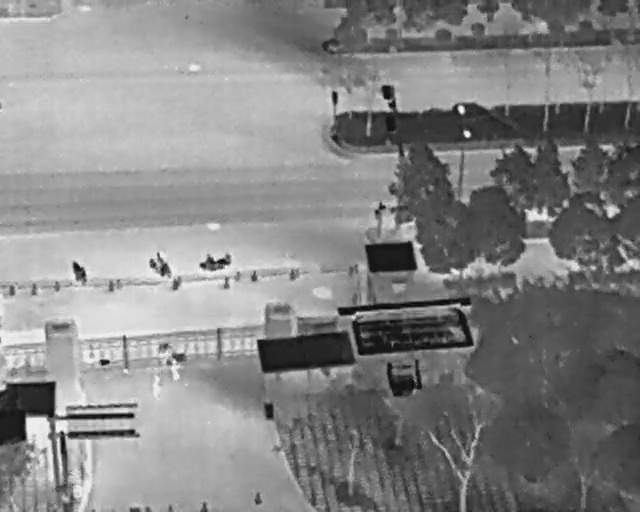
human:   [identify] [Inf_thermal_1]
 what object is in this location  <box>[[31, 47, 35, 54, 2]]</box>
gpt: <ref>1 medium bicycle at the center</ref>